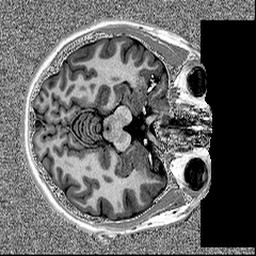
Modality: MP2RAGE
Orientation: axial
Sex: female